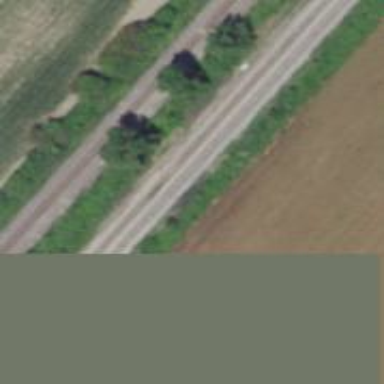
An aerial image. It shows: Railway siding with rails.